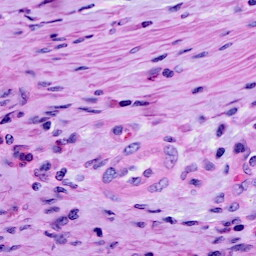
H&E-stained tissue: Cervix